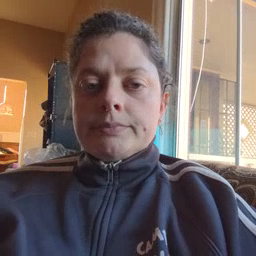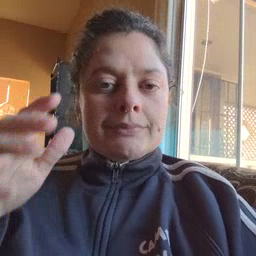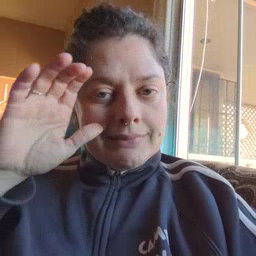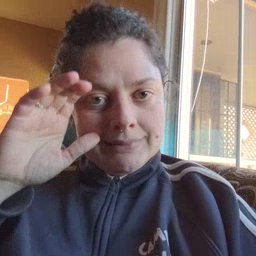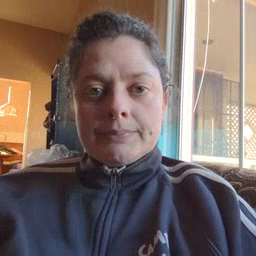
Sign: listen